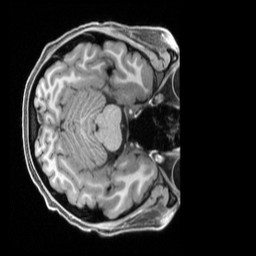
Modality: T1w
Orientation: axial
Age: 24
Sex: female
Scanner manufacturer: siemens
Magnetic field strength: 3 T
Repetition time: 2.5 s
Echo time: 0.00296 s